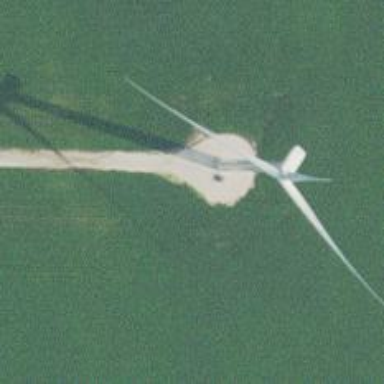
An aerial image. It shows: Wind generator powered by horizontal-axis wind turbine.